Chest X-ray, PA view. Patient: 35 years old, sex F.
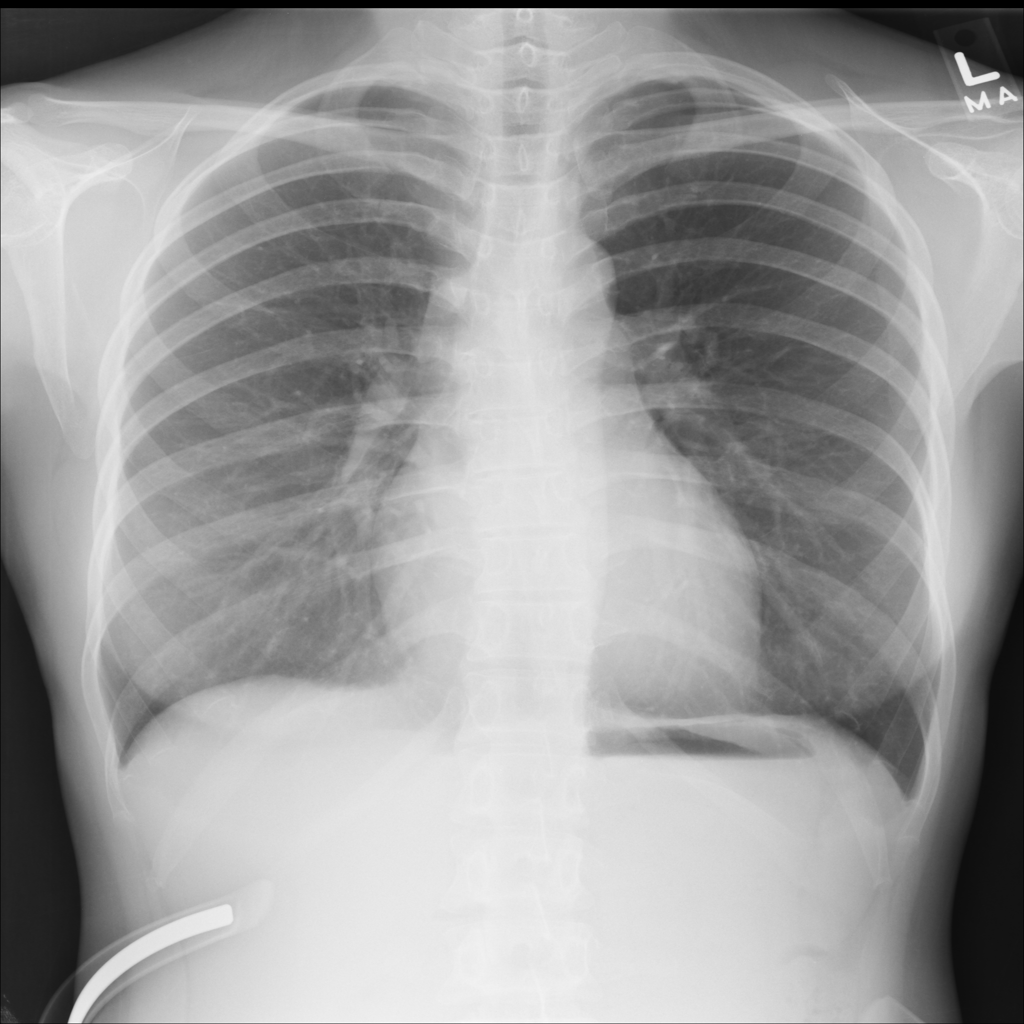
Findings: No Finding